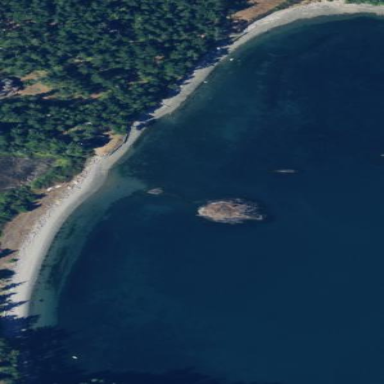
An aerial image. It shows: Beautiful beach with natural surroundings.